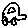
Label: car